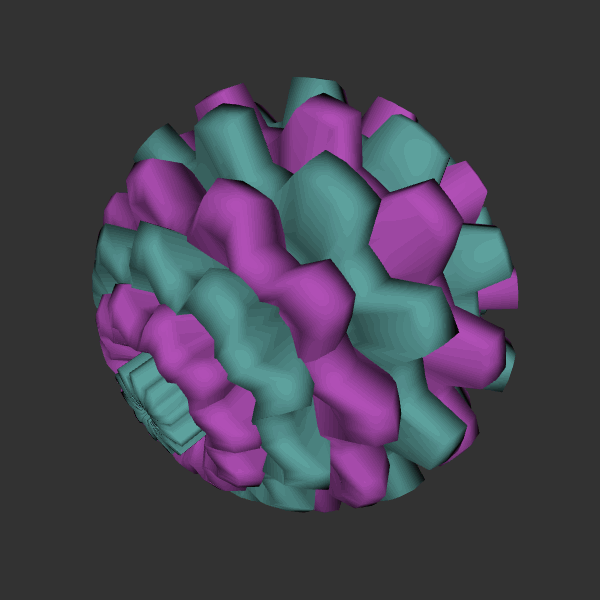
Background: dark